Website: home-depot
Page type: payment
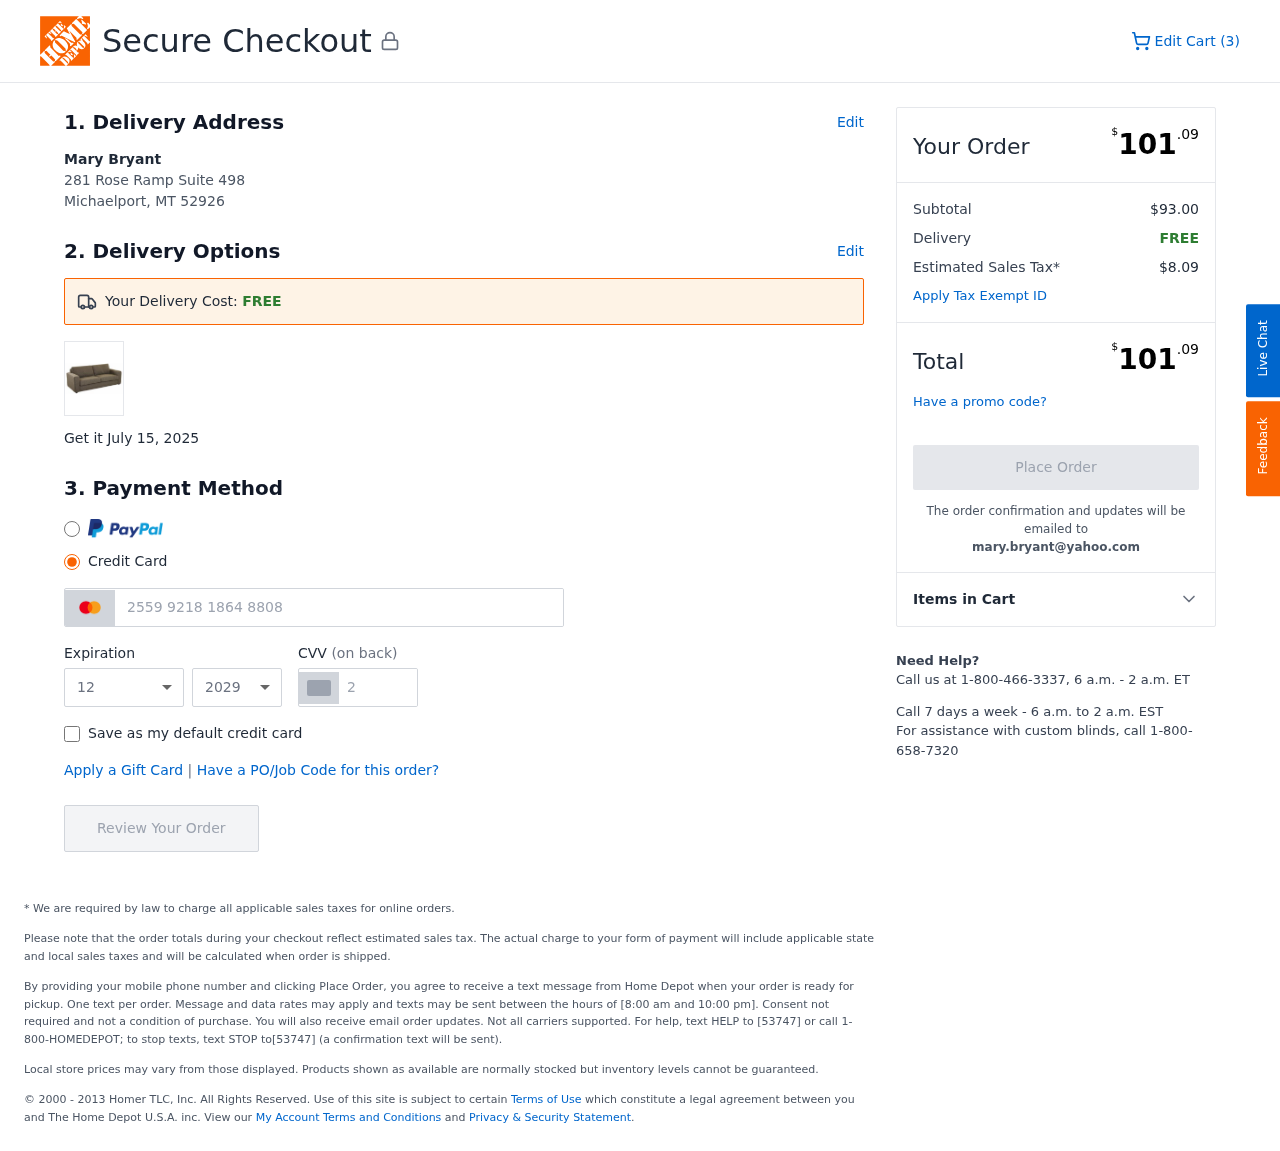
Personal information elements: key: PII_CARD_CVV
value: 235
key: PII_CARD_EXPIRY_MONTH
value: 12
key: PII_CARD_EXPIRY_YEAR
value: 29
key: PII_CARD_NUMBER
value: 2559 9218 1864 8808
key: PII_CITY_STATE_ZIP
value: Michaelport, MT 52926
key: PII_EMAIL
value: mary.bryant@yahoo.com
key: PII_FULLNAME
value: Mary Bryant
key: PII_STREET
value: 281 Rose Ramp Suite 498
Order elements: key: ORDER_NUM_ITEMS
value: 3
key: ORDER_DELIVERY_DATE
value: July 15, 2025
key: ORDER_TOTAL
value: $101.09
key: ORDER_SUBTOTAL
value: $93.00
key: ORDER_SHIPPING_COST
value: FREE
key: ORDER_TAX
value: $8.09